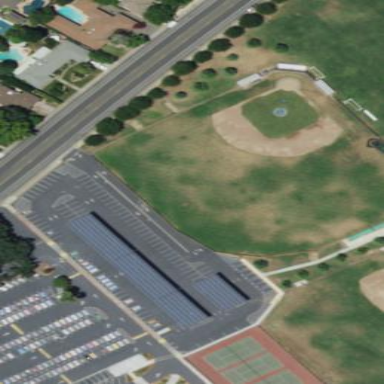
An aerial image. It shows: Baseball pitch for leisure land activities.